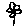
Label: flower